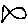
Label: fish